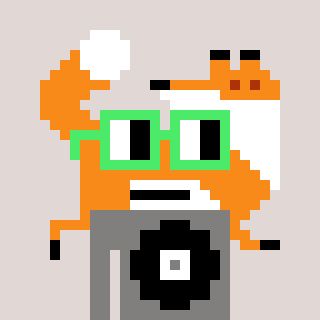
a pixel art character with square light green glasses, a fox-shaped head and a bluegrey-colored body on a warm background